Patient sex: M
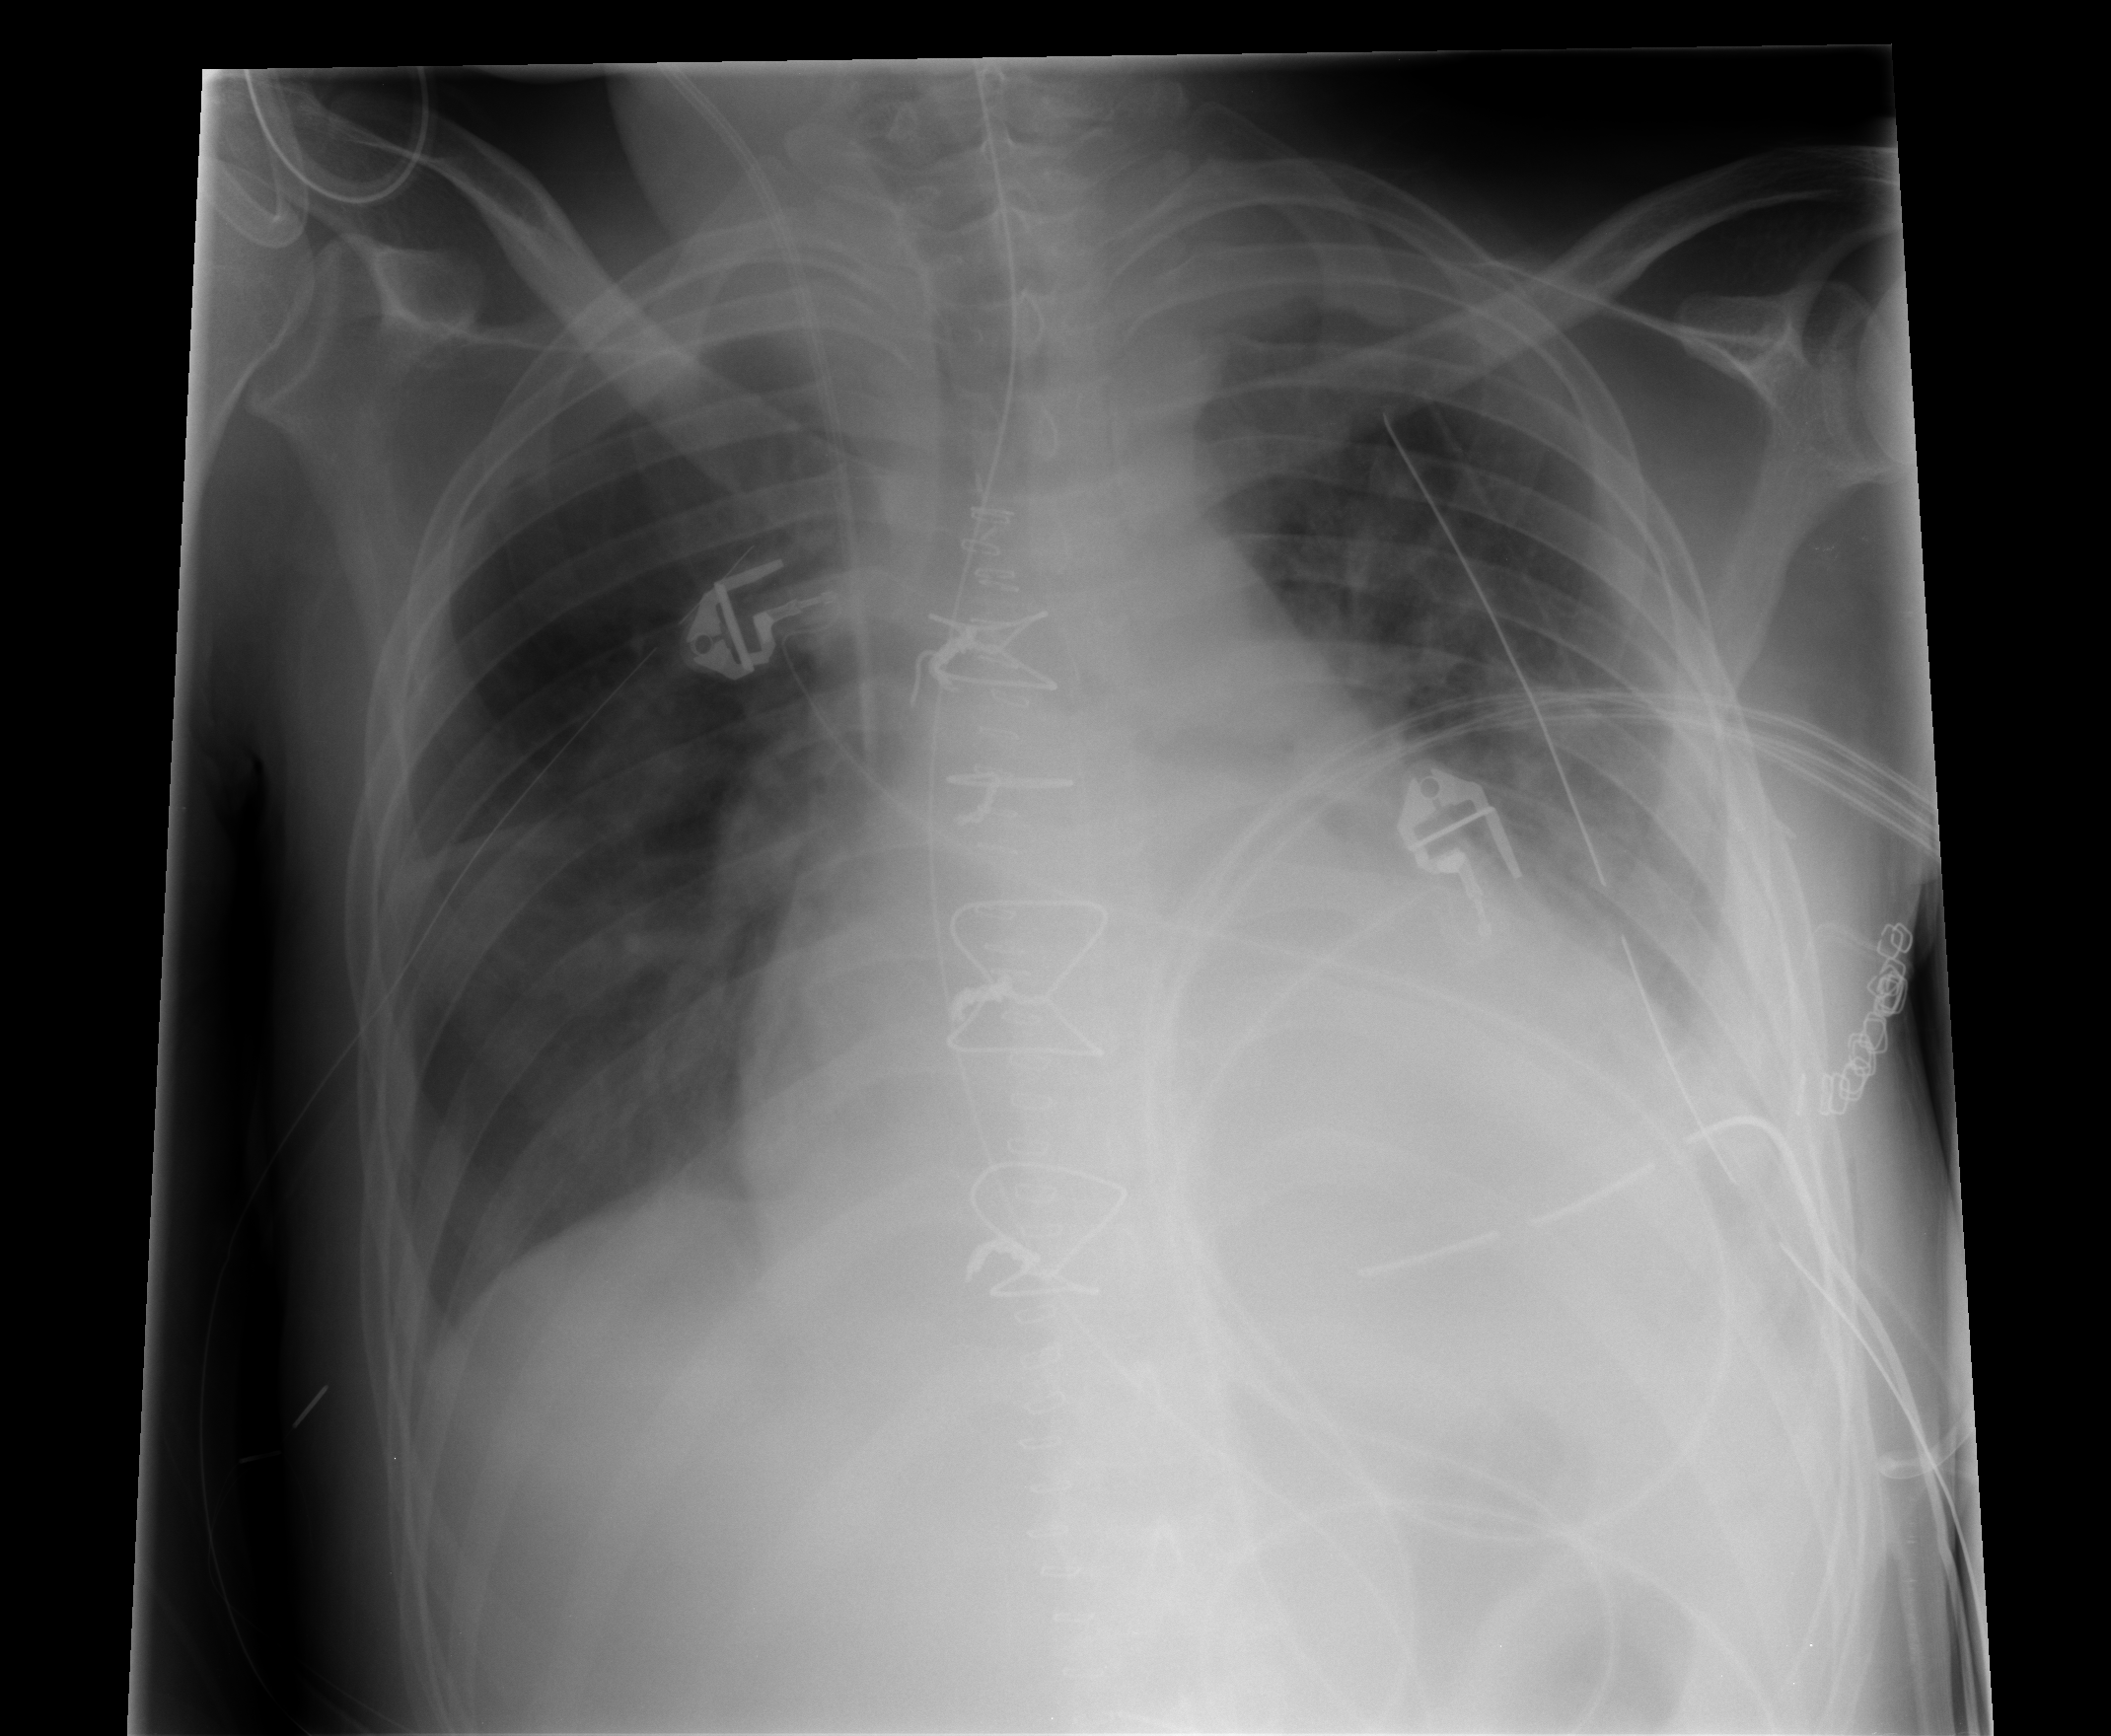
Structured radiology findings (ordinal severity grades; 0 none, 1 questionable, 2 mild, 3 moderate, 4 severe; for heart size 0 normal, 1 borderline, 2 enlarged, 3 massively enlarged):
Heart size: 2
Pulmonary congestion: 1
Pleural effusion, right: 2
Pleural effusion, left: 3
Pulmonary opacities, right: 1
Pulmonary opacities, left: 1
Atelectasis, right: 2
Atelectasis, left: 2